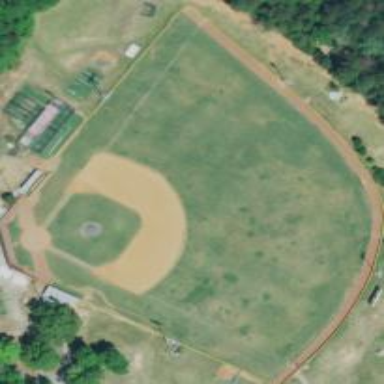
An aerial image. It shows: Baseball pitch for leisure land activities.